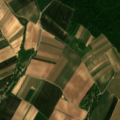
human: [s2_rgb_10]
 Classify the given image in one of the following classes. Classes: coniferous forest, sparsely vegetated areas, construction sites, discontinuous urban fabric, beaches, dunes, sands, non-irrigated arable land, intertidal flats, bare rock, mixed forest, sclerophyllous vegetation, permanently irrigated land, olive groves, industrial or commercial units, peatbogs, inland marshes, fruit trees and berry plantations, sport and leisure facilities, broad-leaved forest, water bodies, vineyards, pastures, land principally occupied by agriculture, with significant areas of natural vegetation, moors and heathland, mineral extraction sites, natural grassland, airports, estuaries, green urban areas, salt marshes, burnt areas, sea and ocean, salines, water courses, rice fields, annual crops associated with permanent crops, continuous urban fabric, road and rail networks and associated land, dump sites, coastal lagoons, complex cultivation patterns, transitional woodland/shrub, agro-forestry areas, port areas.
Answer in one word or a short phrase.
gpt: non-irrigated arable land, vineyards, complex cultivation patterns, broad-leaved forest